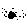
Label: moon